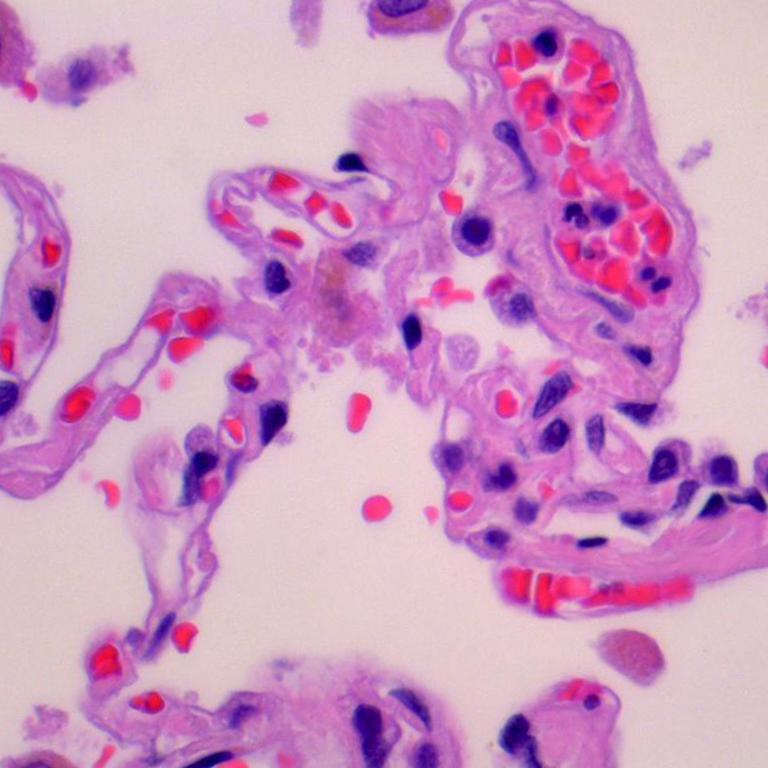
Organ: lung
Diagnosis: benign